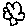
Label: tree